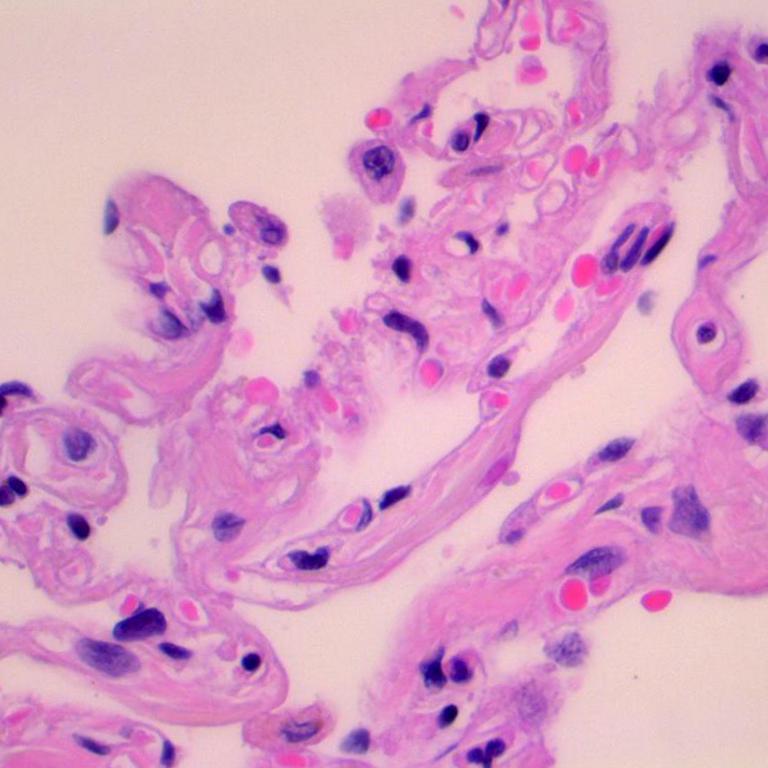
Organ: lung
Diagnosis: benign